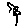
Label: flower